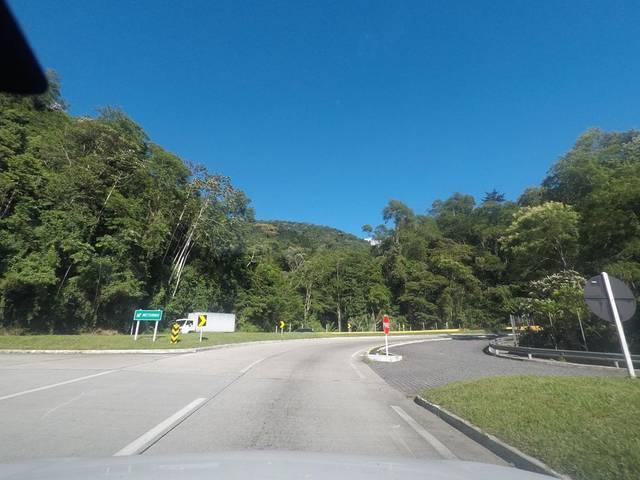
Region: Brazil
Coordinates: -22.503, -43.001